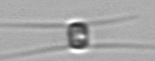
Label: Chaetoceros_similis